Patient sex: M
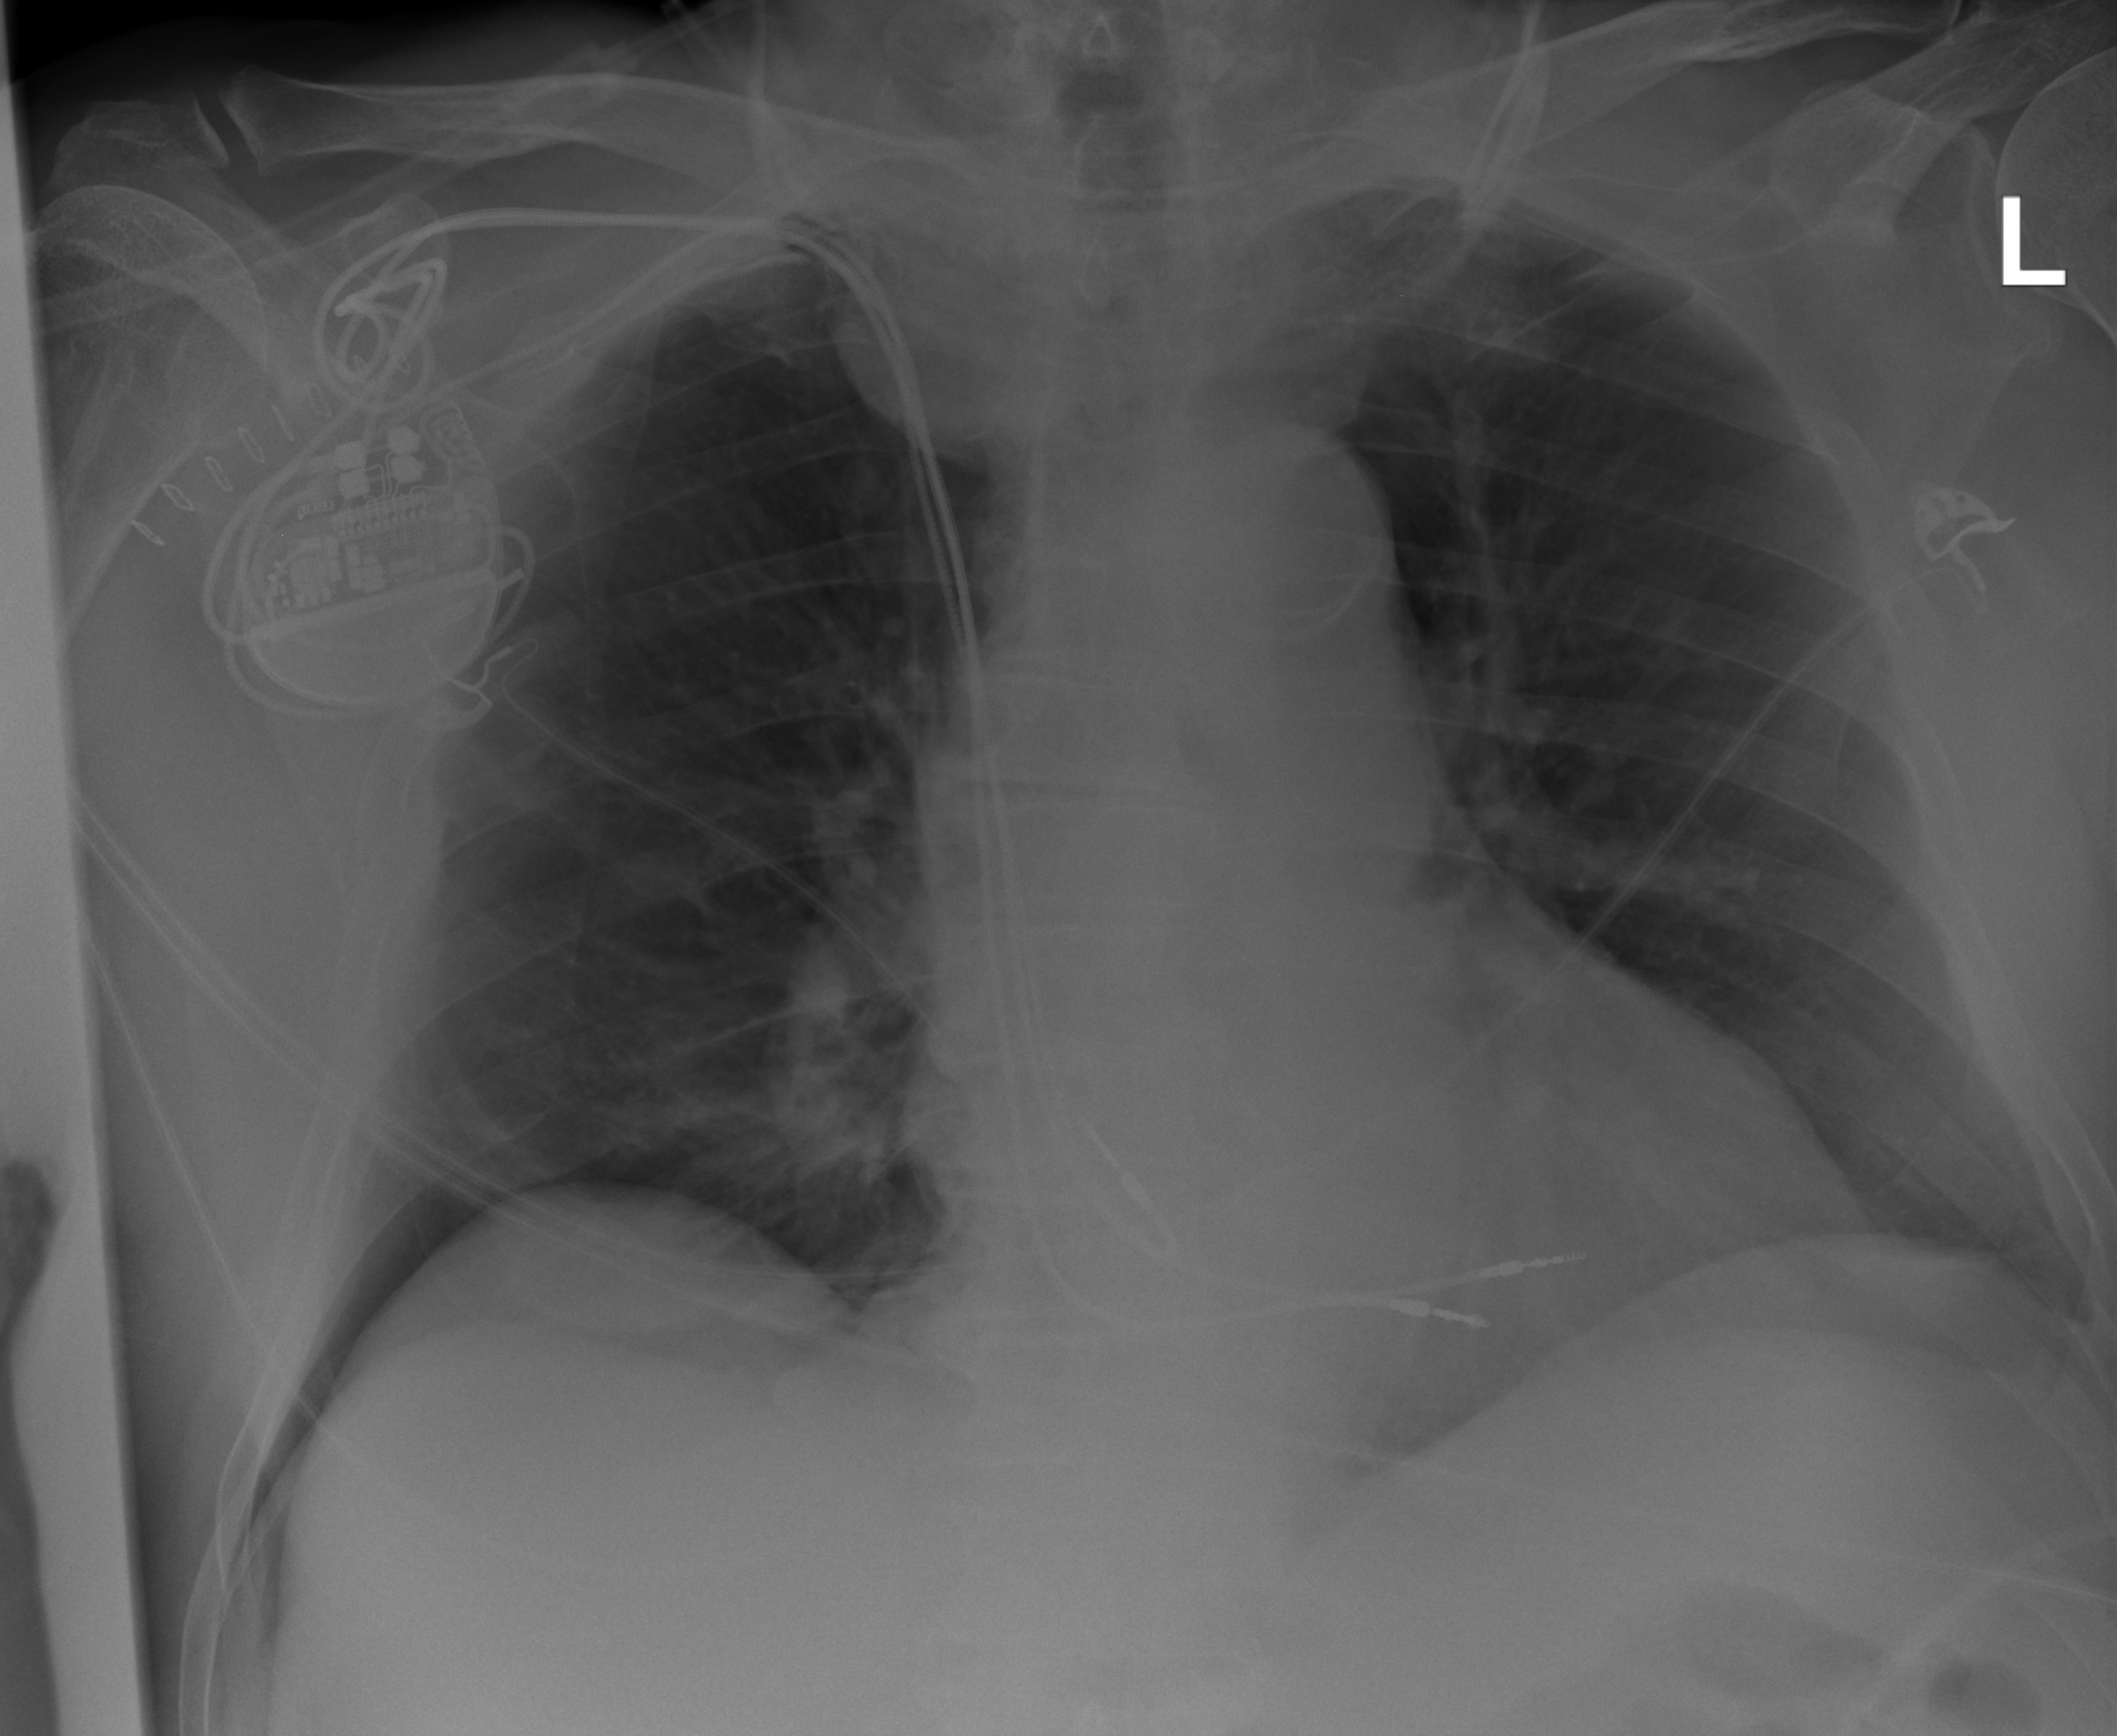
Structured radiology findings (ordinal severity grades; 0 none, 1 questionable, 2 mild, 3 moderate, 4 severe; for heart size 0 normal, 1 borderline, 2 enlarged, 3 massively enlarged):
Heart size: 2
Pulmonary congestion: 0
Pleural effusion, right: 0
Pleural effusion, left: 0
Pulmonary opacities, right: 0
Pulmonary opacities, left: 0
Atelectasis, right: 2
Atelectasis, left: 2